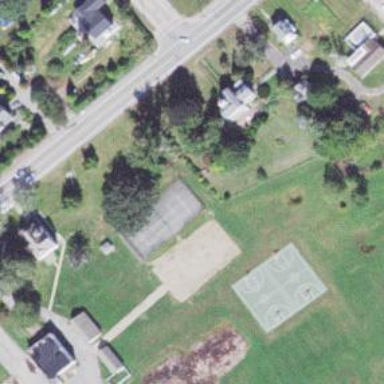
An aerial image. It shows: Tennis court on pitch.